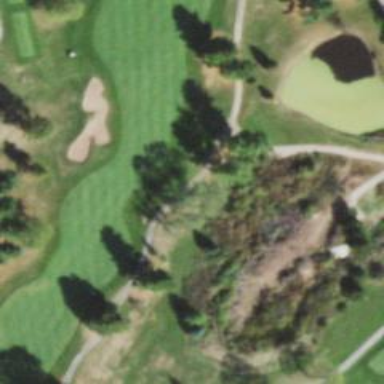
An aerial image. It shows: View of golf hole.